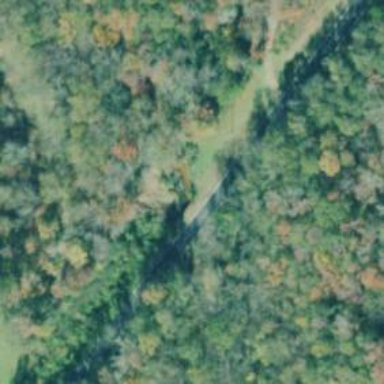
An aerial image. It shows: Unclassified road.